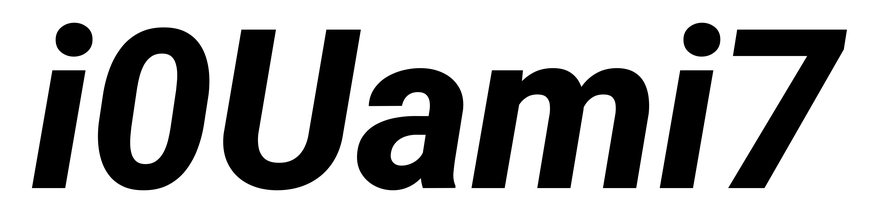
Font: Roboto-Italic_ExtraBold_Italic